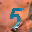
Label: 5